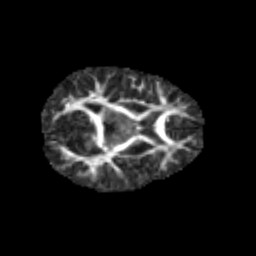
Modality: FA
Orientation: axial
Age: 6
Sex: female
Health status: healthy